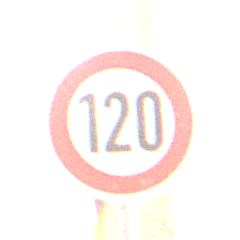
Verkehrszeichen: Geschwindigkeit120
Umgebung: Roofed, Suburban
Tageszeit: SunriseSunset
Wetter: Clear
Licht: Natural
Jahreszeit: NotSpecified
Kontrast: MediumContrast